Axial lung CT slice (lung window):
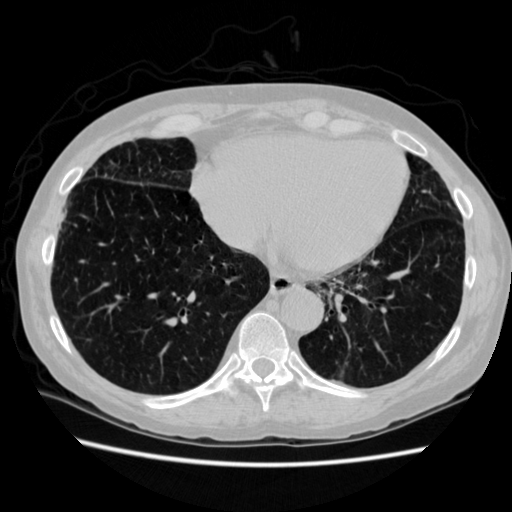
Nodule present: no